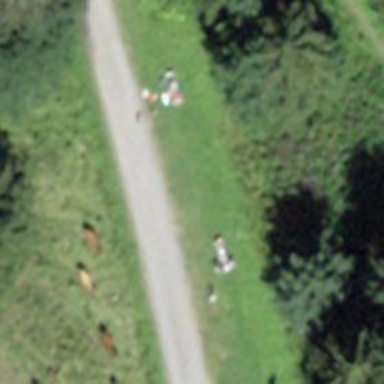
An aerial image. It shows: Picnic site popular for tourists.